Field crop: tomato
Growth stage: 1
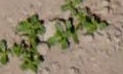
Species: portulaca